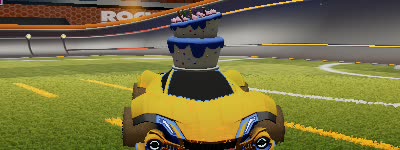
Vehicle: werewolf